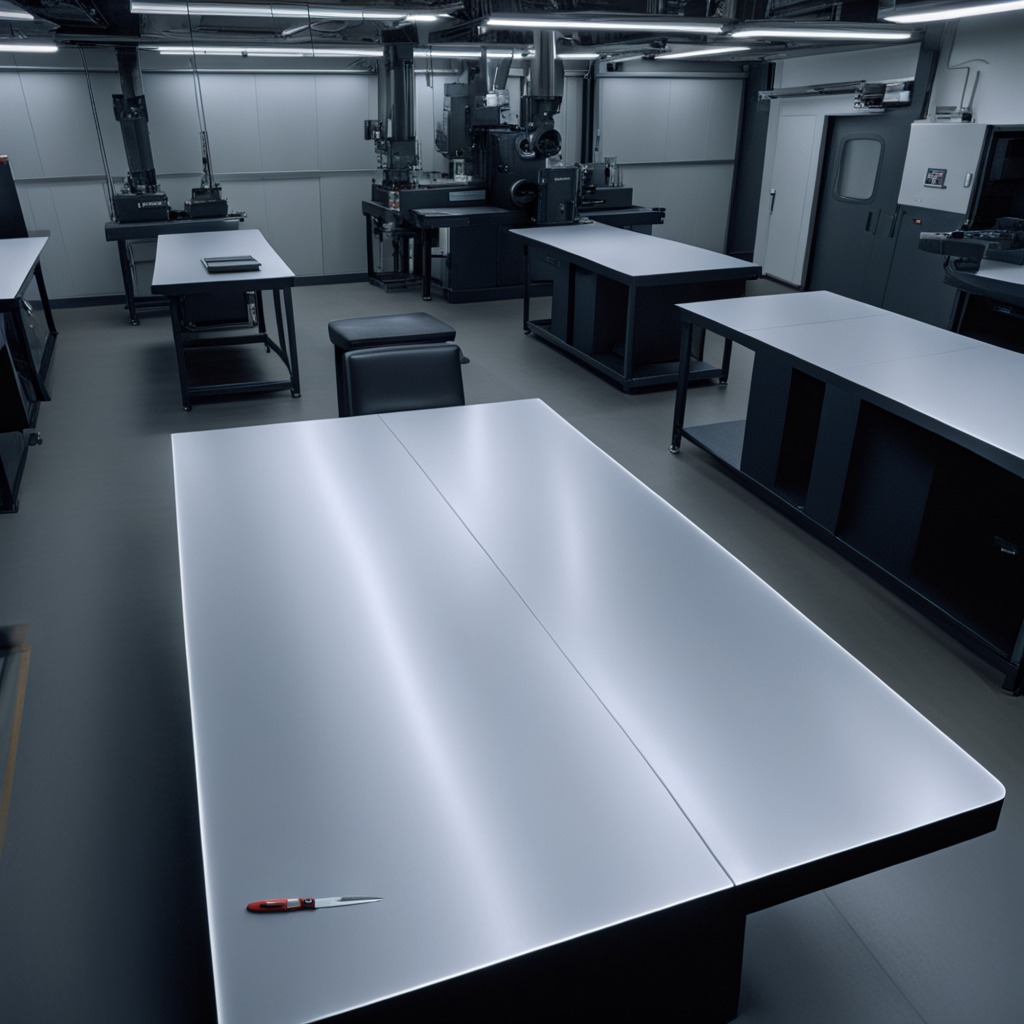
A utility knife is lying on the clean empty table in a basement in the evening soft directional lighting on the tabletop realistic grain studio-quality clarity centered framing